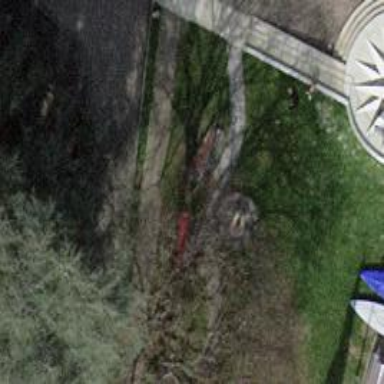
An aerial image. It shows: Bench for seating.